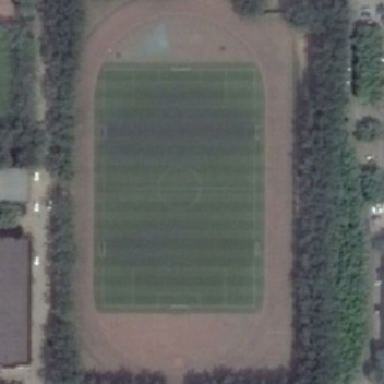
Playground consists of red truck and green football field .